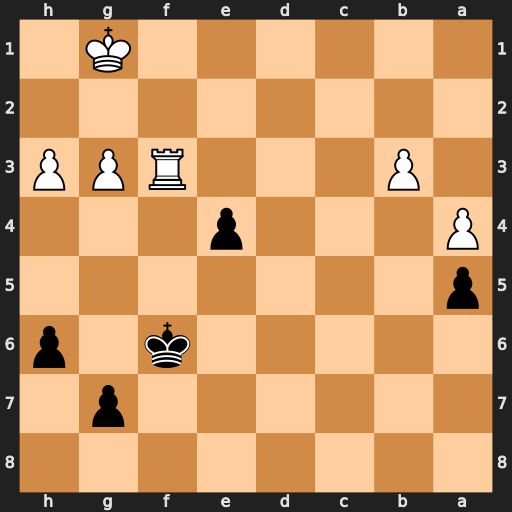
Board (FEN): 8/6p1/5k1p/p7/P3p3/1P3RPP/8/6K1
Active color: b
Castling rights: -
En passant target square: -
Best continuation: exf3 Kf2 Ke5